Field crop: maize
Growth stage: 2
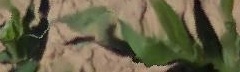
Species: maize